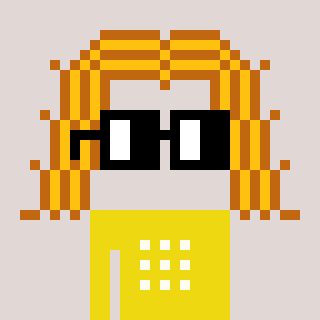
a pixel art character with square black glasses, a hair-shaped head and a yellow-colored body on a warm background